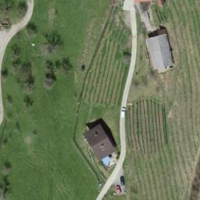
EUNIS habitat code: 52
Species observed at this site:
Prunella vulgaris
Teucrium scorodonia
Malva sylvestris
Lamium galeobdolon
Verbascum thapsus